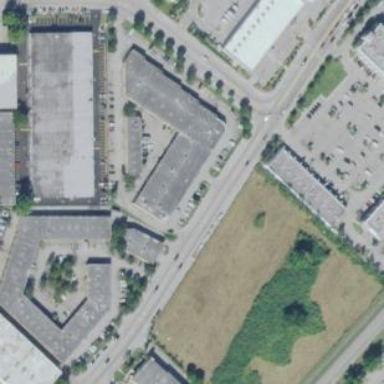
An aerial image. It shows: Commercial area.